Aerial crown-view tile of a tropical tree (Barro Colorado Island, Panama), acquired 20250915:
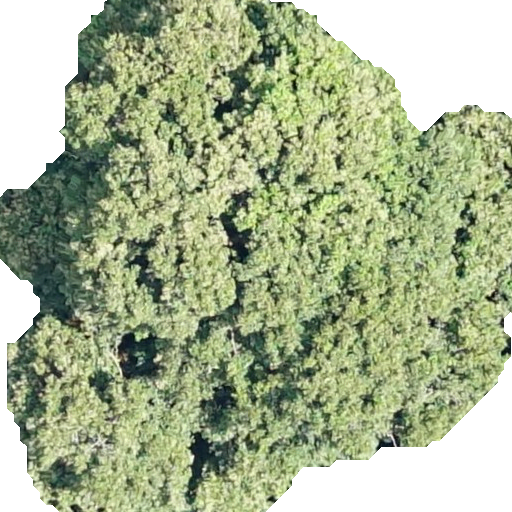
Species: Prioria copaifera
GBIF accepted scientific name: Prioria copaifera
Crown area: 324.604 m²